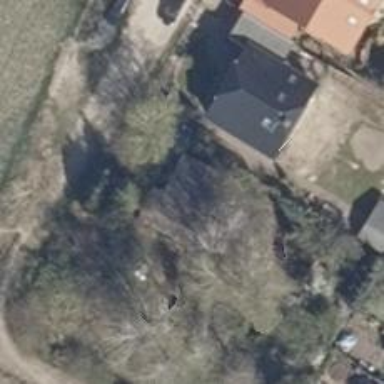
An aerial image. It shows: Simple and straightforward house.